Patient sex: F
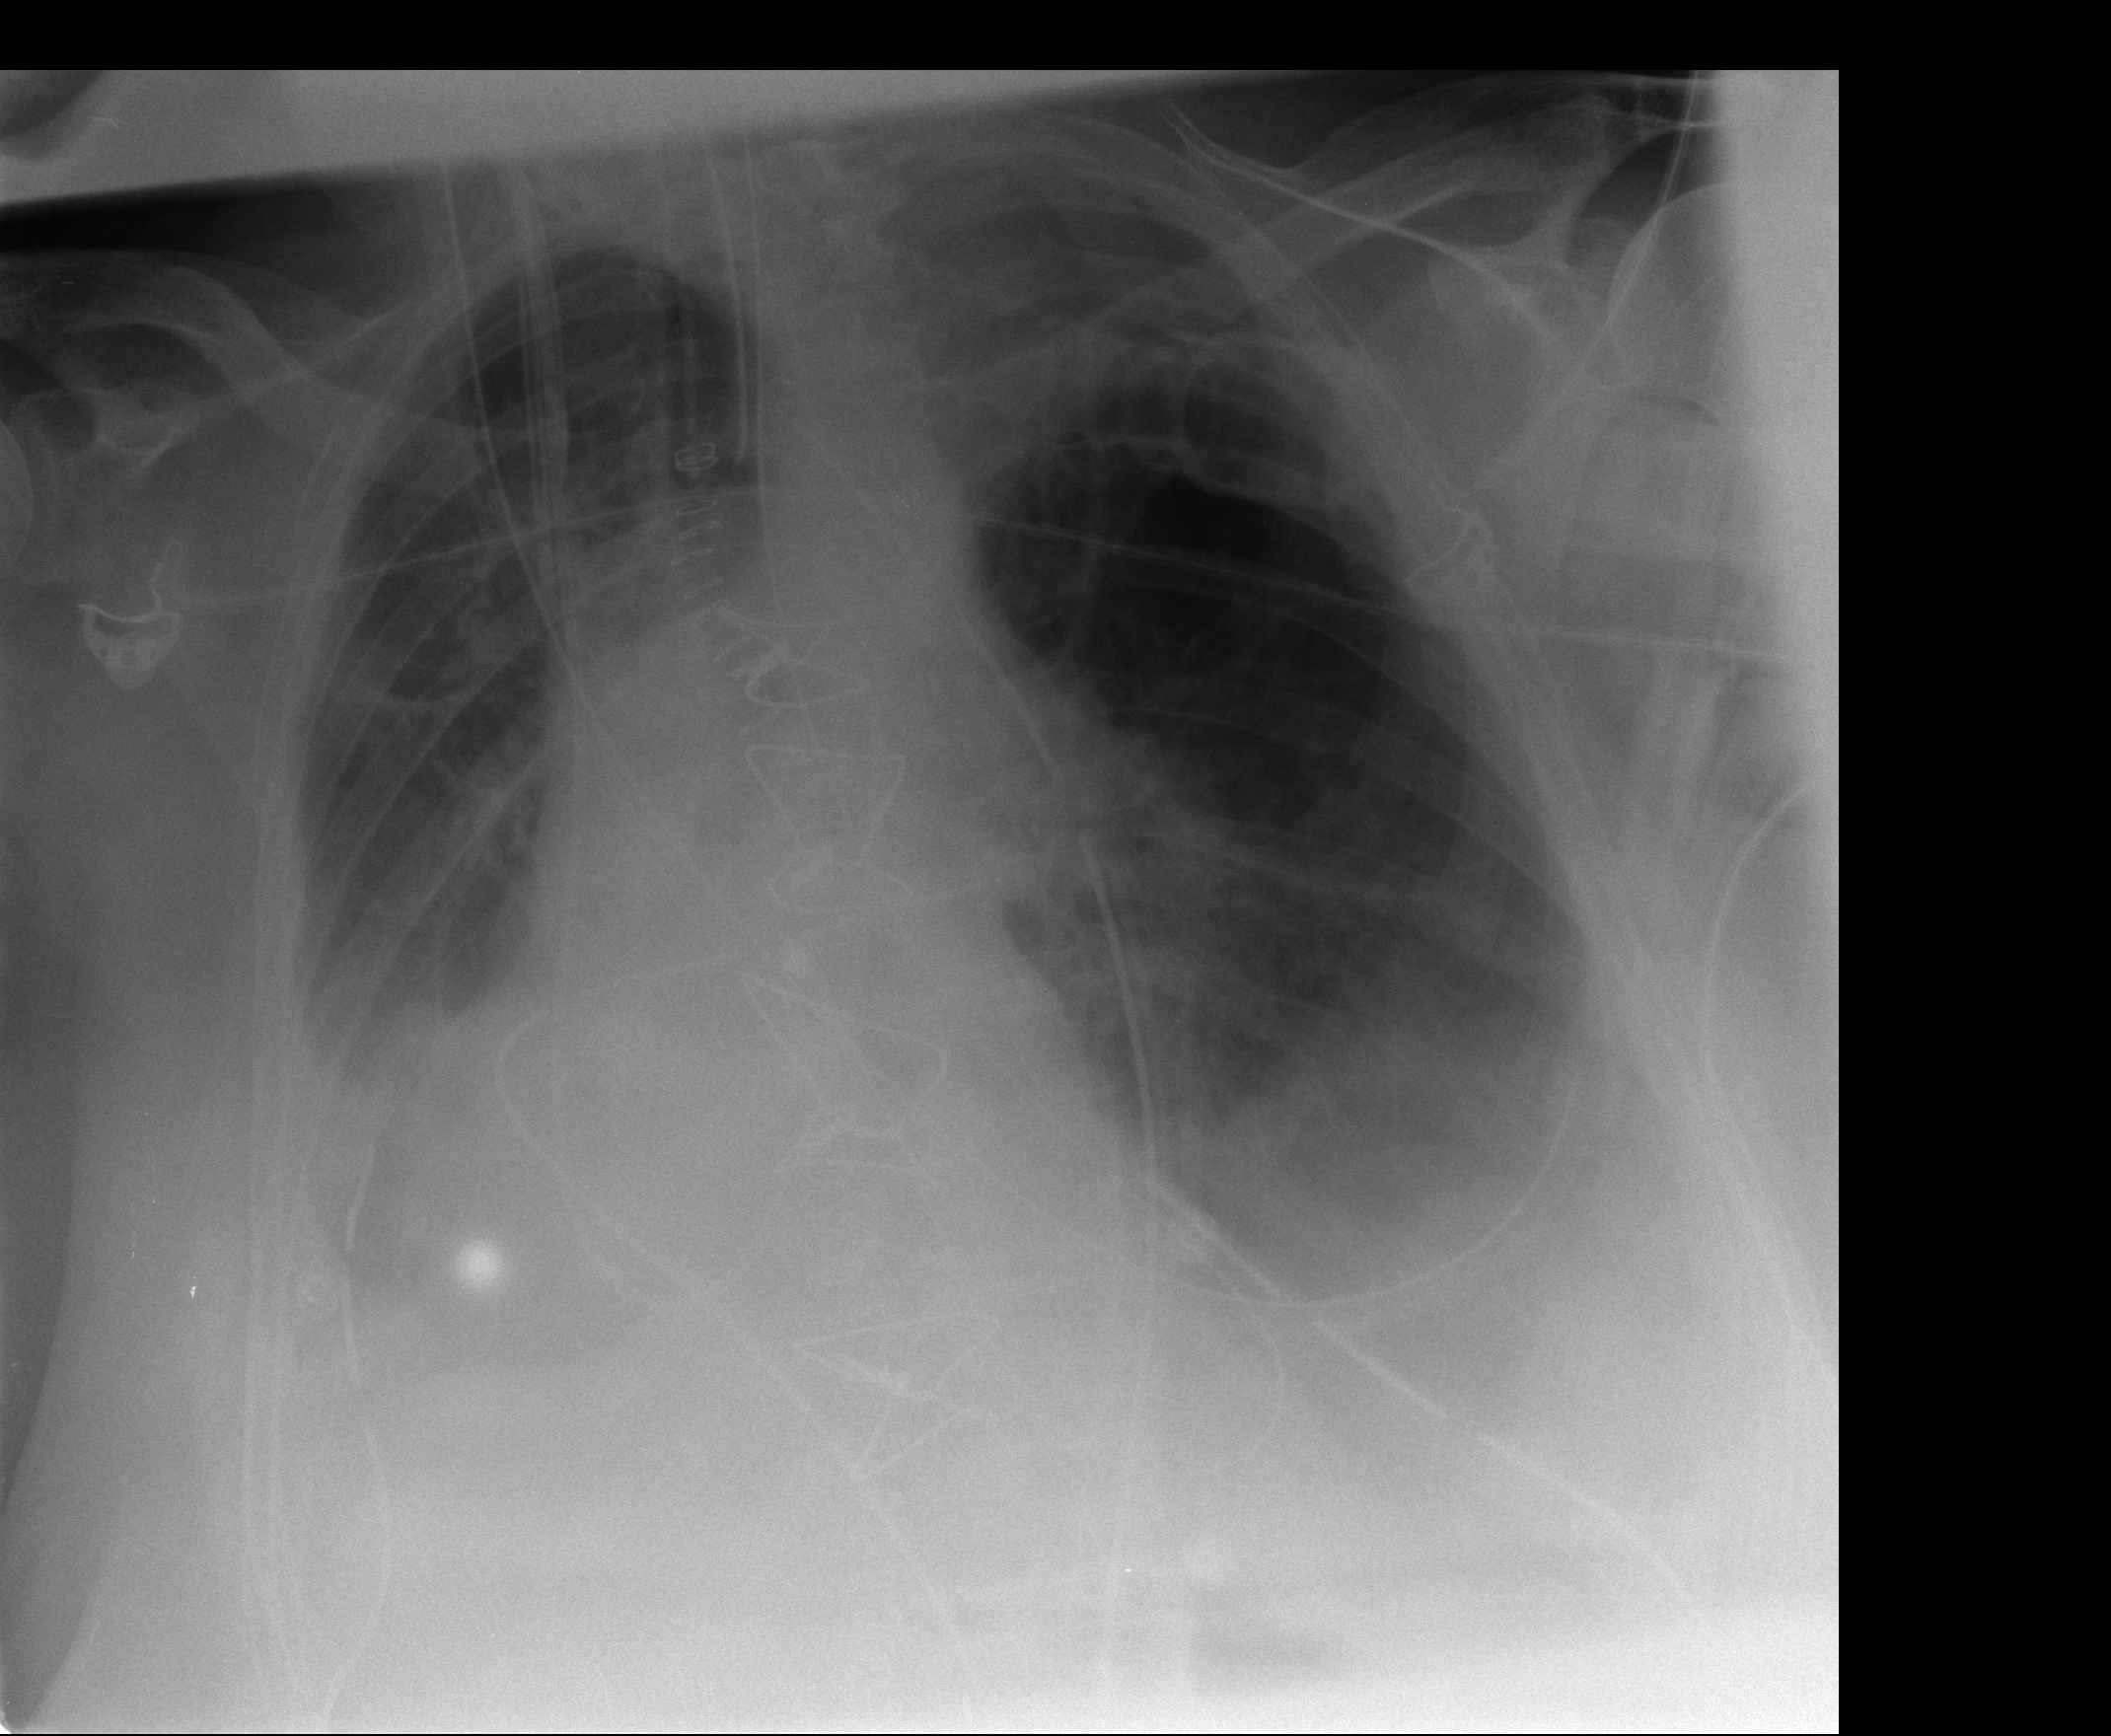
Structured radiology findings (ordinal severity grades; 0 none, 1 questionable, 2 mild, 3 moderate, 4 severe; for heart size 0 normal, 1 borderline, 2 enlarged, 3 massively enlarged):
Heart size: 1
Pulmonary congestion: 2
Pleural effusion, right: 2
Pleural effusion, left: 2
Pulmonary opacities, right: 0
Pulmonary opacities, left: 0
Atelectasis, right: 2
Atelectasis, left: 2